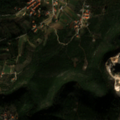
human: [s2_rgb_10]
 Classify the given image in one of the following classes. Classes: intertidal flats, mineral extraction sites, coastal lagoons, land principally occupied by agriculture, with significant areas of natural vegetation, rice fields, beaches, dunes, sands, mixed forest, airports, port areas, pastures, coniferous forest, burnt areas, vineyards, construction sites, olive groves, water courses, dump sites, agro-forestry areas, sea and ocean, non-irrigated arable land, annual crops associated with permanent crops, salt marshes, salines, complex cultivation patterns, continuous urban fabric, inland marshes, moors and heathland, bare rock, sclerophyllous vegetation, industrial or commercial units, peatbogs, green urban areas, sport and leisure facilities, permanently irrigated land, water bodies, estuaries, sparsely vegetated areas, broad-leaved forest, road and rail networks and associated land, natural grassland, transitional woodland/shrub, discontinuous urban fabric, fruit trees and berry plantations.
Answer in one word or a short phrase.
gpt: discontinuous urban fabric, complex cultivation patterns, land principally occupied by agriculture, with significant areas of natural vegetation, sclerophyllous vegetation, transitional woodland/shrub